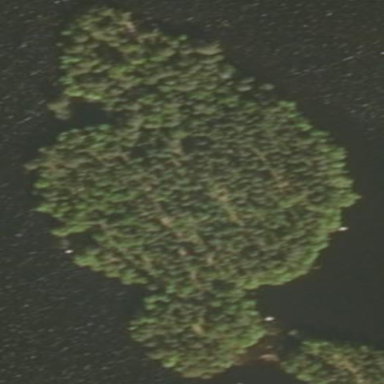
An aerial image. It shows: Image showing island.